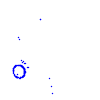
Particle: kaon